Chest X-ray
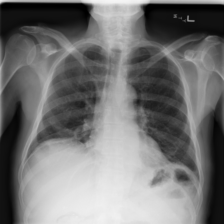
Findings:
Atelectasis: positive
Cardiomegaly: negative
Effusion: negative
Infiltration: negative
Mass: negative
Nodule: negative
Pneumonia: negative
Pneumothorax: negative
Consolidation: negative
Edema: negative
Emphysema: negative
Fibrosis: negative
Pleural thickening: negative
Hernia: negative